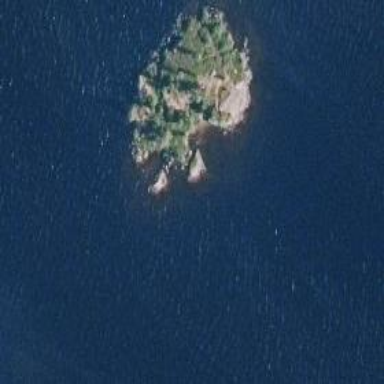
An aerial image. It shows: Islet.